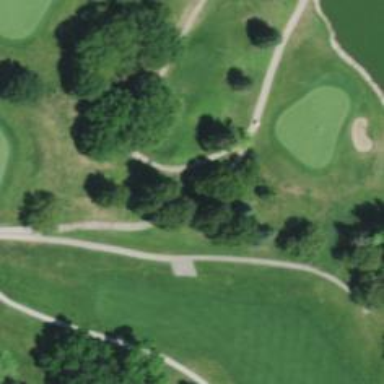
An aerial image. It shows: Path for both road and golf.